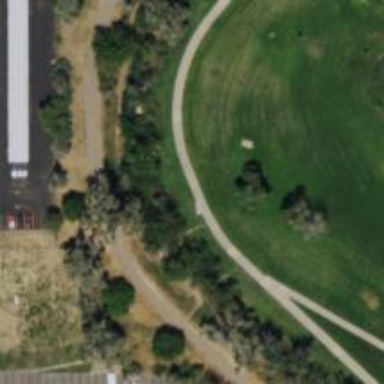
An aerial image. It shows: Disc golf hole as part of disc golf sport activity.